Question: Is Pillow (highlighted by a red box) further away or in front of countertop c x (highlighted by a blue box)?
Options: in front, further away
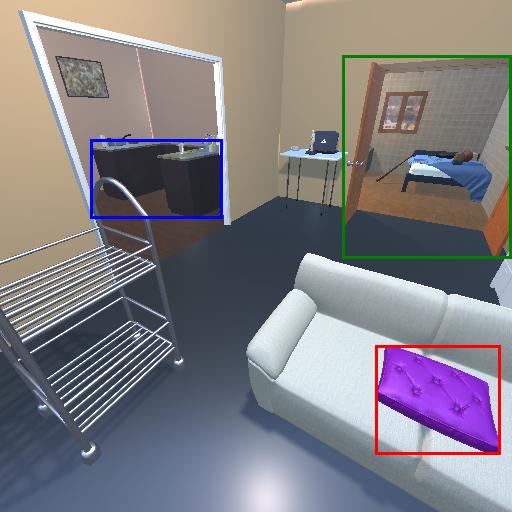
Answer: in front